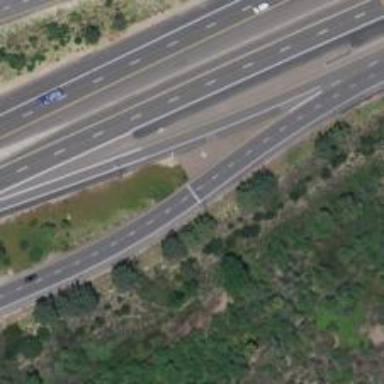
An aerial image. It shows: Motorway link.